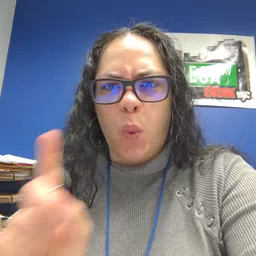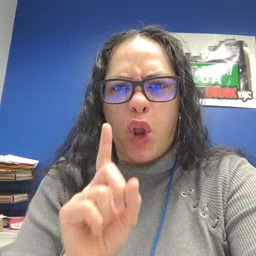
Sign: where